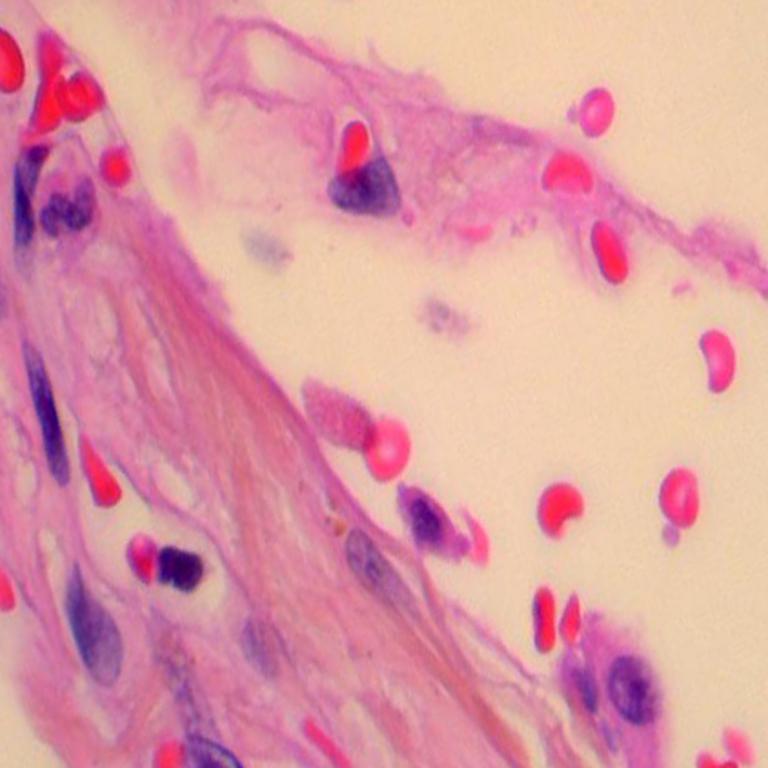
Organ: lung
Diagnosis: benign